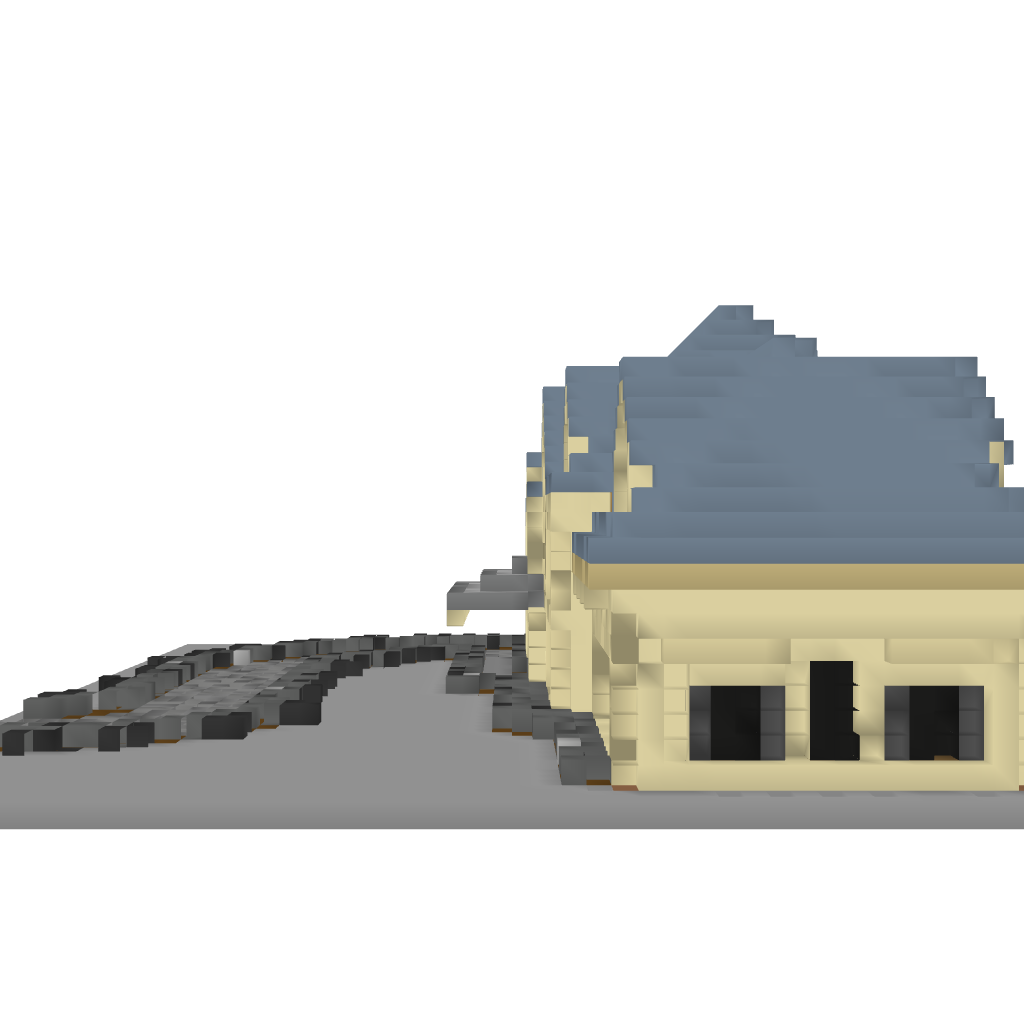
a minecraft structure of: Traditional house